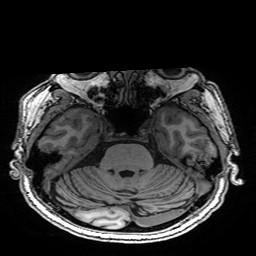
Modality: T1w
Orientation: coronal
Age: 61
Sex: male
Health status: healthy
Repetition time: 2.53 s
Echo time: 0.0034 s